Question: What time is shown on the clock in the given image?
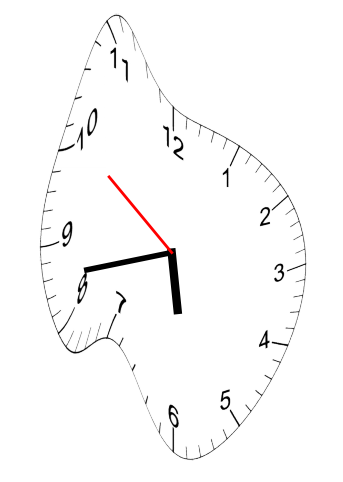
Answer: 05:42:51